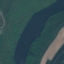
Land use / land cover class: River